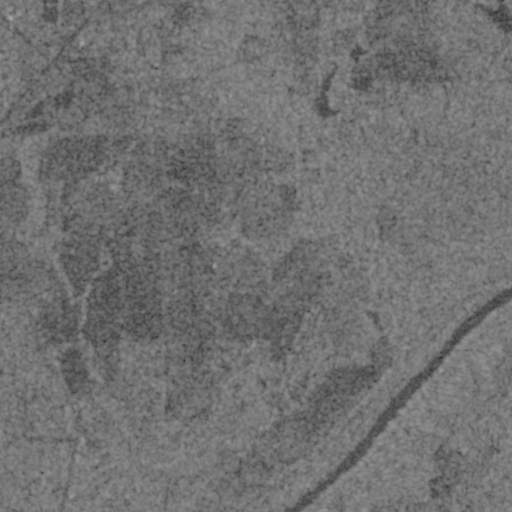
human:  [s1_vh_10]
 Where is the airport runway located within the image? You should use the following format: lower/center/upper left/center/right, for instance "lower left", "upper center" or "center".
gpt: The airport runway is located in the lower left of the image.
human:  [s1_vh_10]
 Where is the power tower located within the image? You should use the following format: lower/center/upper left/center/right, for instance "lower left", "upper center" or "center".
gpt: The power tower is located in the left of the image.
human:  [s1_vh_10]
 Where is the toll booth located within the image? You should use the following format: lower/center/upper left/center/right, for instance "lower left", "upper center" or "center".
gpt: The toll booth is located in the upper left of the image.
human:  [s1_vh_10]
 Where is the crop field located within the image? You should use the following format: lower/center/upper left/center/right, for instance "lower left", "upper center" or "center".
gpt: There is no crop field in the image.

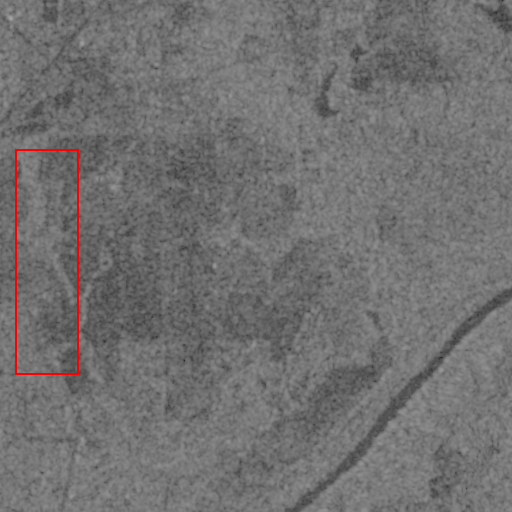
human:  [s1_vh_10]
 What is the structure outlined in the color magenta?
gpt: There is no magenta outline.
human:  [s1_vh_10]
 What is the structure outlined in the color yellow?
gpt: There is no structure outlined in yellow.